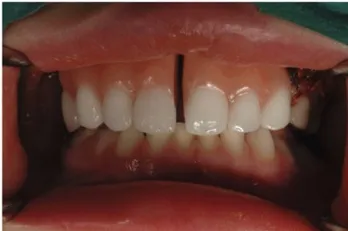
Double-structure denture fixed on two subperiosteal implants. (B) Split overdenture.
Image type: medical_photograph (oral_photograph)